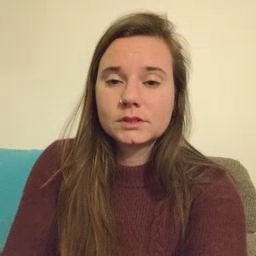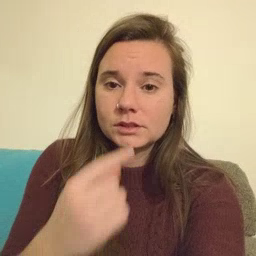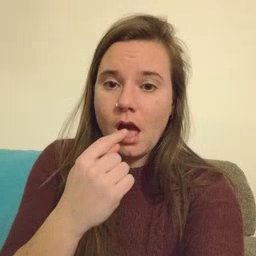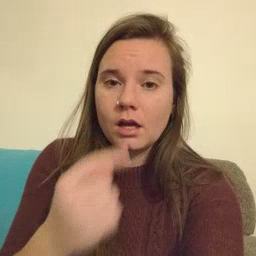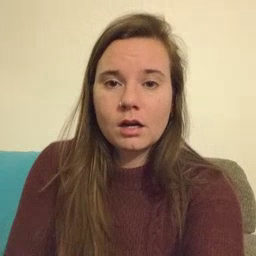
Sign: tongue